高一 · 算术
设计程序框图, 求 $\frac{1}{2} \times\left(-\frac{2}{3}\right) \times \frac{3}{4} \times\left(-\frac{4}{5}\right) \times \cdots \times \frac{99}{100}$ 的值.
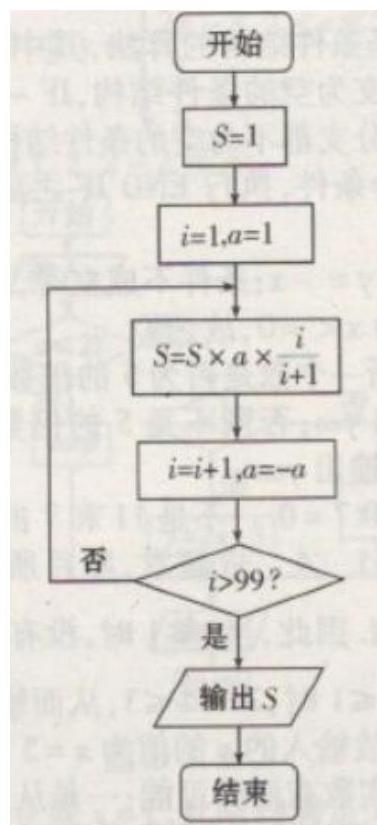
答案:
解析: